Field crop: maize
Growth stage: 2
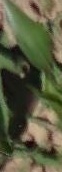
Species: maize